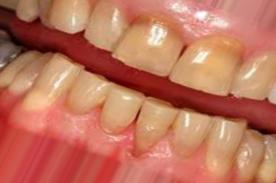
Condition: Tooth Discoloration